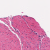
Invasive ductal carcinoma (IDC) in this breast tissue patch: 0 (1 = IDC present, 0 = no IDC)